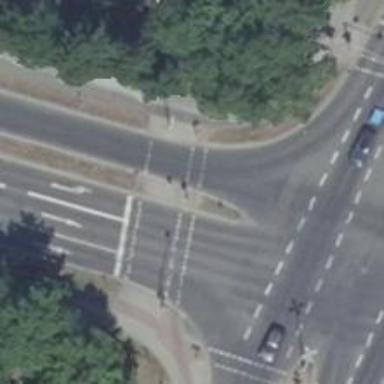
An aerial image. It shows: Road with traffic signals.